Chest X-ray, AP view. Patient: 39 years old, sex M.
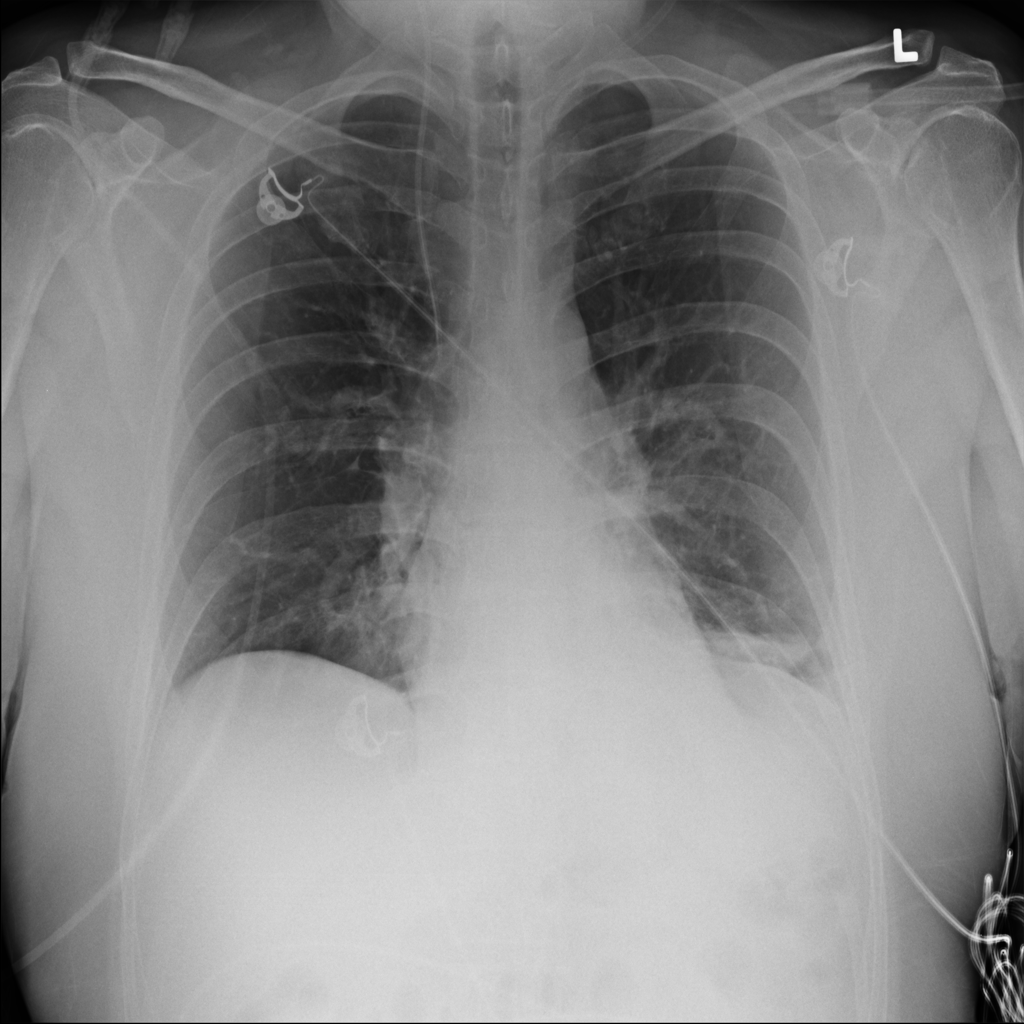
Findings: Atelectasis, Infiltration